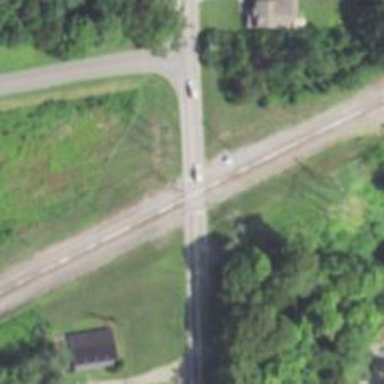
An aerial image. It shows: Level railway crossing with lights and barriers.